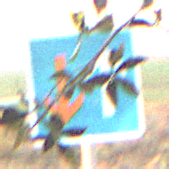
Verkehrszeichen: VorrangVorGegenverkehr
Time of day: SunriseSunset
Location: Outdoor (Nature)
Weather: Clear
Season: NotSpecified
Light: Natural